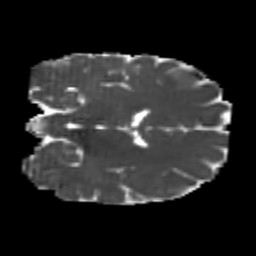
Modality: MD
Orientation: coronal
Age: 23
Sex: male
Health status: healthy
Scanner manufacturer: philips
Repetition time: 7.386 s
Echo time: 0.08599 s